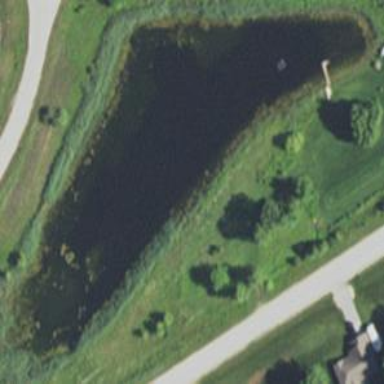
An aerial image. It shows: Pond with natural water.